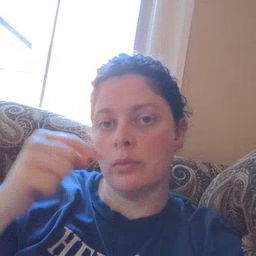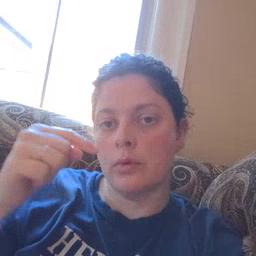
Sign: flower